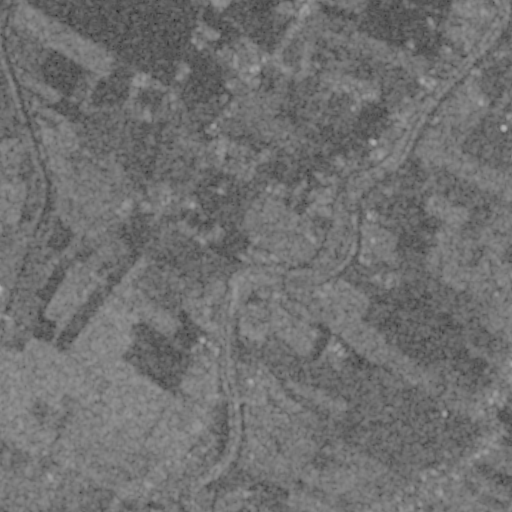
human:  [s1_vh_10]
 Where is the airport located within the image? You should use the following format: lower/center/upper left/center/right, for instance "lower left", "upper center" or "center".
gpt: The airport is located in the lower right of the image.
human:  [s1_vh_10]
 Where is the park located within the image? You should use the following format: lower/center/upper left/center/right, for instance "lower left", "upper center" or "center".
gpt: The park is located in the lower center of the image.
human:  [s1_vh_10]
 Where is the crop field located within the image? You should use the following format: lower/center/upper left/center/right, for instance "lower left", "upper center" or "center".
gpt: There is no crop field in the image.

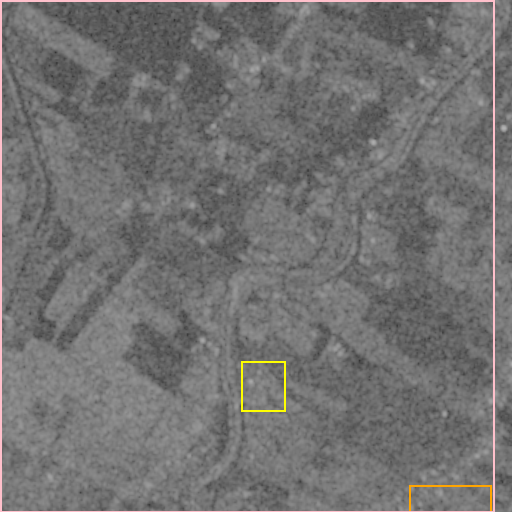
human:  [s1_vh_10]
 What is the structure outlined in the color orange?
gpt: The structure outlined in orange is an airport.
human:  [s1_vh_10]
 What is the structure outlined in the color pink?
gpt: The structure outlined in pink is a crop field.
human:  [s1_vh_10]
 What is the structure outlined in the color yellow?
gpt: The structure outlined in yellow is a park.
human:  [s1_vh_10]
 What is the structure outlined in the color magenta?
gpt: There is no magenta outline.